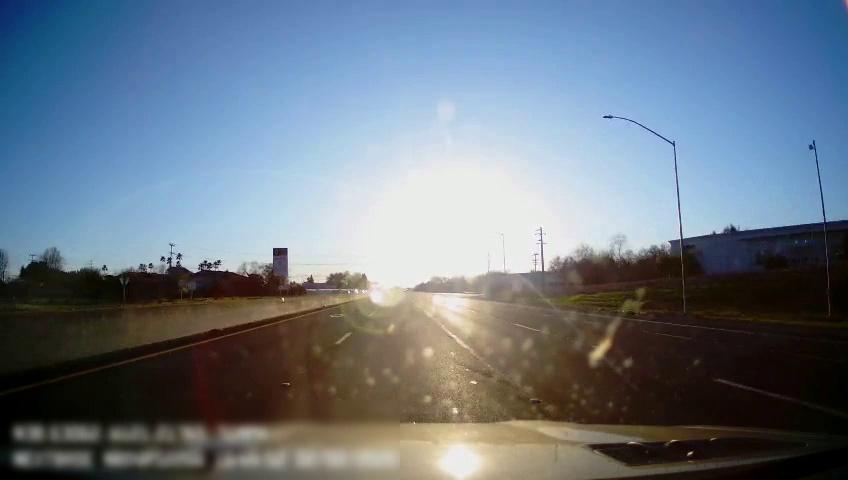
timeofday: Day
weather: Sunny
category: Drivable Space
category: Lanes | Alternate Lane
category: Lanes | Alternate Lane
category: Lanes | Current Lane
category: Lanes | Current Lane
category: Lanes | Alternate Lane
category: Lanes | Alternate Lane
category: Traffic | Signs